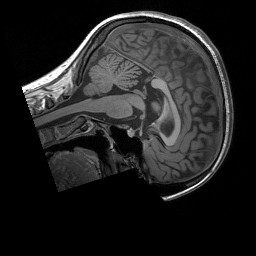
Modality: T1w
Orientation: sagittal
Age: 22
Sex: female
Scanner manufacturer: siemens
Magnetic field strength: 3 T
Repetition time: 1.9 s
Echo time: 0.00252 s